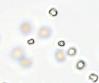
Label: Phaeocystis